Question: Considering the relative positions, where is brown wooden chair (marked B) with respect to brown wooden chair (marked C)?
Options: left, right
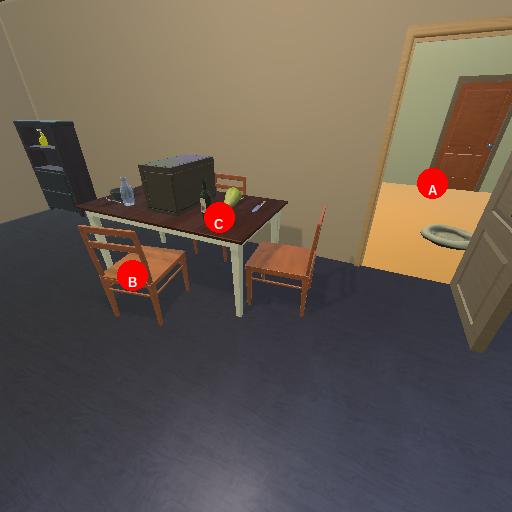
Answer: left